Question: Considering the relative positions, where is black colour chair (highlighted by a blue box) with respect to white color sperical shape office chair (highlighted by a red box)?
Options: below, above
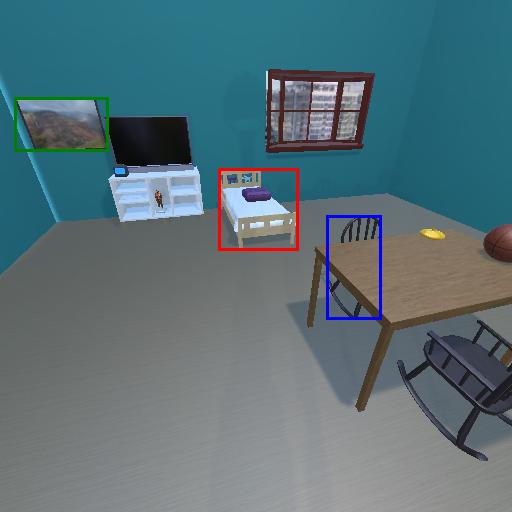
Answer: below